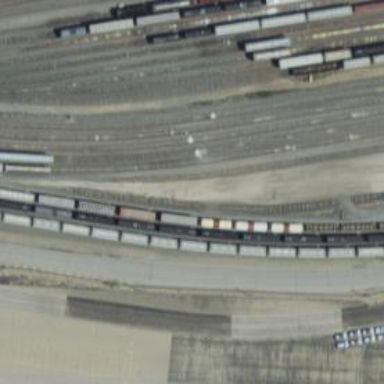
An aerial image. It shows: Railway yard in service.